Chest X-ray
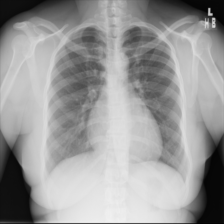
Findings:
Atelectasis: negative
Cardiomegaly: negative
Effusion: negative
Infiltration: negative
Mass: negative
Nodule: negative
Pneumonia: negative
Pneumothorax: negative
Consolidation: negative
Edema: negative
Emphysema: negative
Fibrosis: negative
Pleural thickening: negative
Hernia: negative